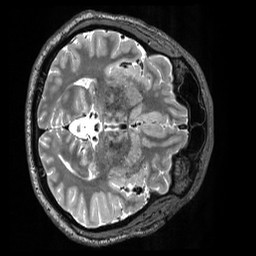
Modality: T2w
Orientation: axial
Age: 37
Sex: male
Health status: ill
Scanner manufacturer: siemens
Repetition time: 3.2 s